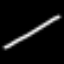
Label: line